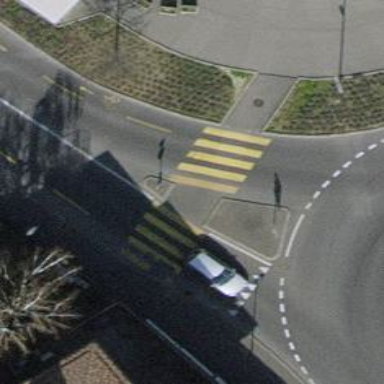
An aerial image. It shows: Zebra crossing with crossing island.